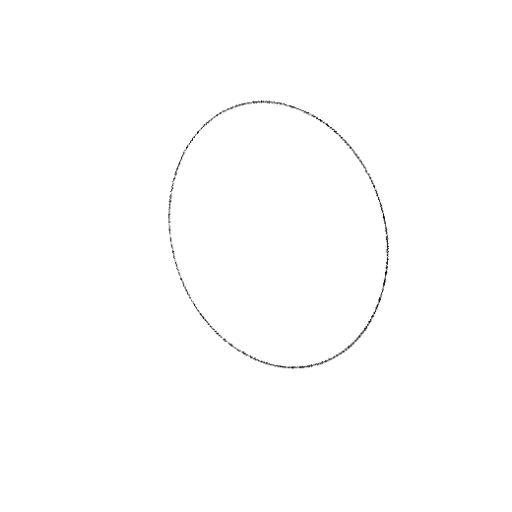
Crossing number: 0